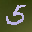
Label: 5